Interaction volume radius: 5 \u00c5
Interaction volume height: 30 \u00c5
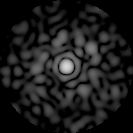
Disorder parameter: 0.8462